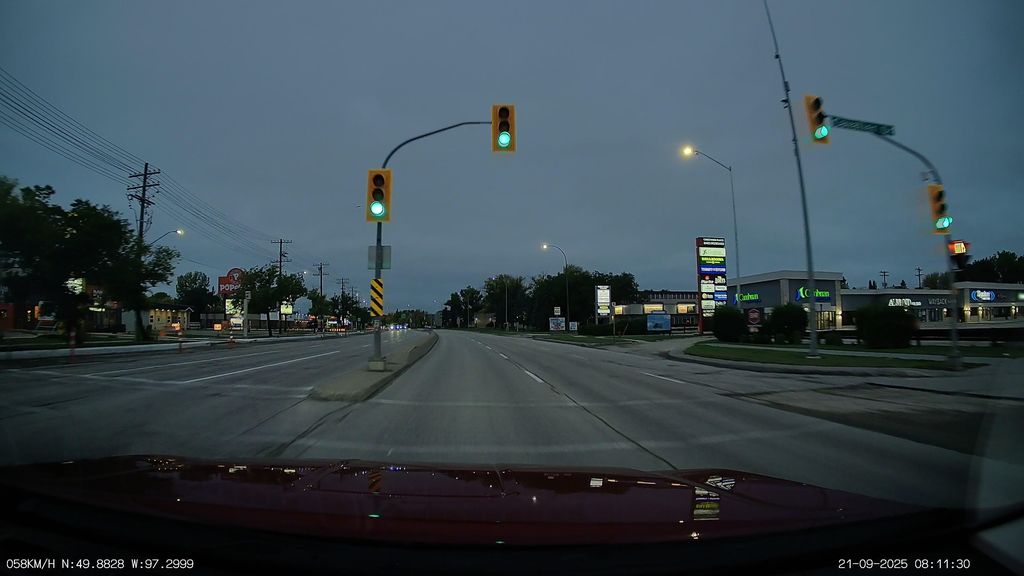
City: winnipeg